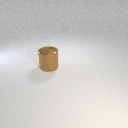
large brown metal cylinder